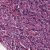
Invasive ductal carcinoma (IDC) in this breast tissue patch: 1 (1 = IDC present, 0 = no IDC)